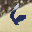
Label: 6